Question: I am working on an Android OpenGL ES tutorial and it says: "defining triangles is pretty easy in OpenGL, but what if you want to get a just a little more complex? Say, a square? There are a number of ways to do this, but a typical path to drawing such a shape in OpenGL ES is to use two triangles drawn together"
<URL>

Why is the typical path to drawing such a shape to use two triangles instead of drawing the four corner coordinates of the square?
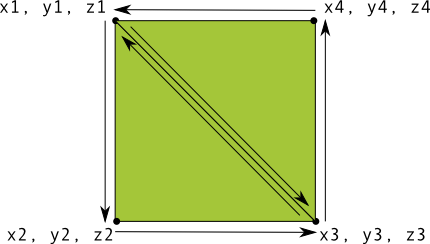
Answer: Graphics cards and rendering options are only really coded to render triangles, and not anything harder. The idea is that every other shape anyone could ever think of can be duplicated or approximated with triangles, sometimes billions or trillions of them. When you see GPUs being compared, sometimes you hear "maximum polygons on the screen" or something similar. They really mean triangles, but polygons sounds cooler. Triangles are simple enough to create, but provide fantastic utility. They don't need to have ordered points, which is a huuuge help.
The tl;dr answer is that GPUs render triangles really well, so much so they don't bother knowing how to render much else.